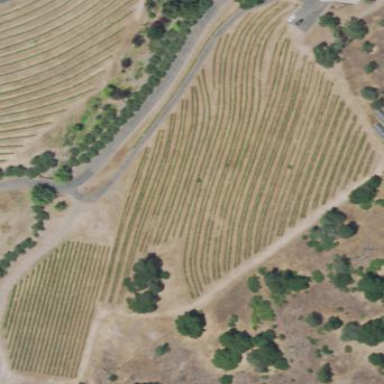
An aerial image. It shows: Vineyard with wine grapes as the crop.